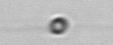
Label: flagellate